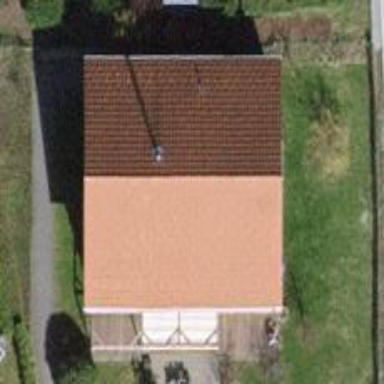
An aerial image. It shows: Detached building.